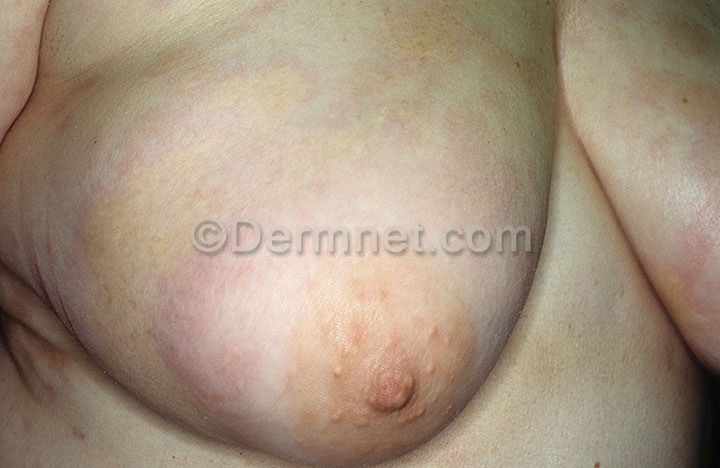
Disease: Lupus and other Connective Tissue diseases